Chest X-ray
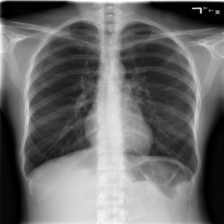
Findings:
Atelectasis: negative
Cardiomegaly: negative
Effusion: negative
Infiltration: negative
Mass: negative
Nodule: negative
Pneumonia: negative
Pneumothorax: negative
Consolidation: negative
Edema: negative
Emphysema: negative
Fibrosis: negative
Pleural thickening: negative
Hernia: negative